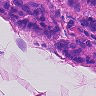
Metastatic tissue present: yes